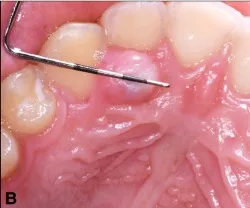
(A-C) Clinical presentation of the lesion. The 7 mm long x 9 mm wide x 5 mm high lesion over palatal gingiva of upper right lateral incisor had grown over the course of 6 months and became tender upon palpation. The lesion was generally firm but compressible pink to red, round, exophytic mass covered with normal keratinized tissue.
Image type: medical_photograph (other_medical_photograph)